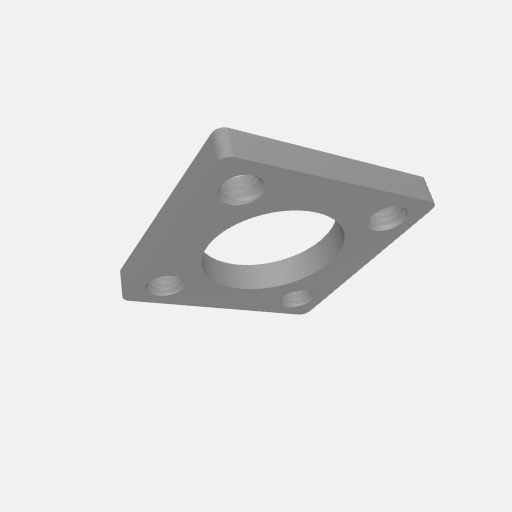
Part: SquarePatternThreadedPlate16P